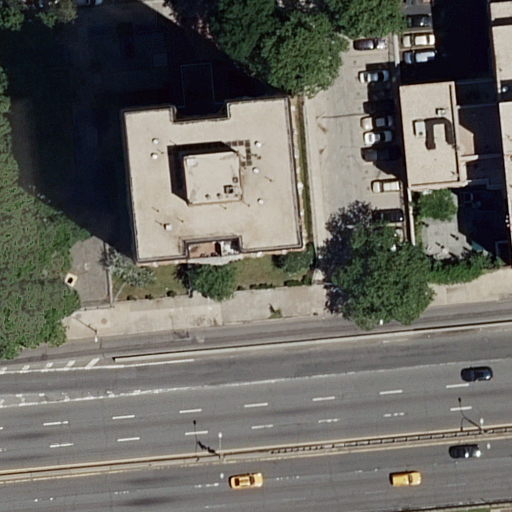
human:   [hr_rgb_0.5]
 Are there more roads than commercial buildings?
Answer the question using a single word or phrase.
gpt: yes

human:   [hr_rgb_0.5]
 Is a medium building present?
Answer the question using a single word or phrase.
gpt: no

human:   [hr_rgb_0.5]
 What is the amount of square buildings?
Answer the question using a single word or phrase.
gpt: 0

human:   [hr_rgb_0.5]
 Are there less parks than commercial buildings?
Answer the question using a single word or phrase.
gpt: no

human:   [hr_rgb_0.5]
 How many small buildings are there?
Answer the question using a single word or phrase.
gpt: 0

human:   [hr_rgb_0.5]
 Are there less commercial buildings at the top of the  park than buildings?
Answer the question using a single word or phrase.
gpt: yes

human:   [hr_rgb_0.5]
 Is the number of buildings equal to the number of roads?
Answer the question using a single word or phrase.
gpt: no

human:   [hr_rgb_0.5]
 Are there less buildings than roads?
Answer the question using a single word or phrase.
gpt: yes

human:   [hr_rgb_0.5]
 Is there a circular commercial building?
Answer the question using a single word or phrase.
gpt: no

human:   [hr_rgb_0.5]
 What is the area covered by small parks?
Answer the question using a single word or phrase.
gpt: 0m2

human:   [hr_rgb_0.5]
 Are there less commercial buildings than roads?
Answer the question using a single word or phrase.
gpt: yes

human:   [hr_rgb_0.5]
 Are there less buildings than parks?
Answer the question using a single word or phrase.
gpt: no

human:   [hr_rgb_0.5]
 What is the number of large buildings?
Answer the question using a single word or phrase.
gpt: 2

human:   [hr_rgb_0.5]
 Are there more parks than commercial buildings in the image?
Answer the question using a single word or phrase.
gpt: yes

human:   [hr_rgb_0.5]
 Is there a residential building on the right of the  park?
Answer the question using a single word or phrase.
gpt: yes

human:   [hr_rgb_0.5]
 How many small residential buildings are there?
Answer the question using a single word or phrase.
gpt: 0

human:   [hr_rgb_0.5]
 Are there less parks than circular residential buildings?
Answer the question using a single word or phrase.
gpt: no

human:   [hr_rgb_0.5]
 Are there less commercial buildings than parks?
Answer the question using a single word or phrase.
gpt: yes

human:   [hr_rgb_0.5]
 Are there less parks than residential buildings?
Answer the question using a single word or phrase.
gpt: yes

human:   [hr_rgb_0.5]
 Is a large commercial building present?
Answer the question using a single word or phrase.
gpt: no

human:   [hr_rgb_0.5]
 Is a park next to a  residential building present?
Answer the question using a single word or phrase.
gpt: yes

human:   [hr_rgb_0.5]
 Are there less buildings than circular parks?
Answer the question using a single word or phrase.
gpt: no

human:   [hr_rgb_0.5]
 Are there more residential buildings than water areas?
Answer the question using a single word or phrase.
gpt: yes

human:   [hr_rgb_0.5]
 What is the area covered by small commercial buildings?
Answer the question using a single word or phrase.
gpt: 0m2

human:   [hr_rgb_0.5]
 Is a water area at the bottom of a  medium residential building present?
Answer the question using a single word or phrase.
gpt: no

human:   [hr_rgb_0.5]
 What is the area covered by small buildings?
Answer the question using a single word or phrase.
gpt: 0m2

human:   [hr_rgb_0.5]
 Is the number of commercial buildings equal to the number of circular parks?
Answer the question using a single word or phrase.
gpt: yes

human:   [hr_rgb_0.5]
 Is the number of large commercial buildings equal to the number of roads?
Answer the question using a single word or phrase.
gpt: no

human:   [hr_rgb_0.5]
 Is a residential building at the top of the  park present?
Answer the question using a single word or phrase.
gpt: yes

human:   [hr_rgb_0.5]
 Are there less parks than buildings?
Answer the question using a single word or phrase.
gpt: yes

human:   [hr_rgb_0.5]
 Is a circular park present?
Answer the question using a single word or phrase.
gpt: no

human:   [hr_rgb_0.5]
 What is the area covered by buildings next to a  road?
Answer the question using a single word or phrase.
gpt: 1977m2

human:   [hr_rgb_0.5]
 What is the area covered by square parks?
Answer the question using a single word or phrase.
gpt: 0m2

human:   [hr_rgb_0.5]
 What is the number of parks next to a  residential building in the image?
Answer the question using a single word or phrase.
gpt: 1

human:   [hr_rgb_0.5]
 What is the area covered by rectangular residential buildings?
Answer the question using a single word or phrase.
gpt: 1006m2

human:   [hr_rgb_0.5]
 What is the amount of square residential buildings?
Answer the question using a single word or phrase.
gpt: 0